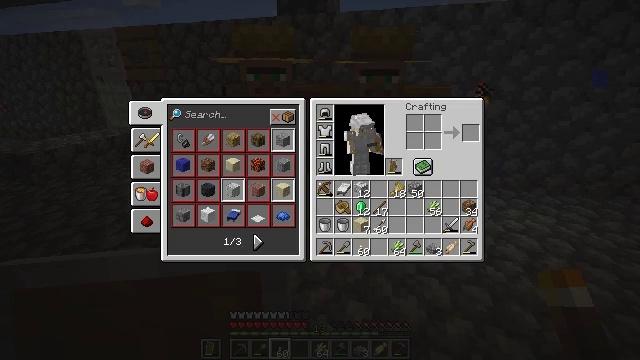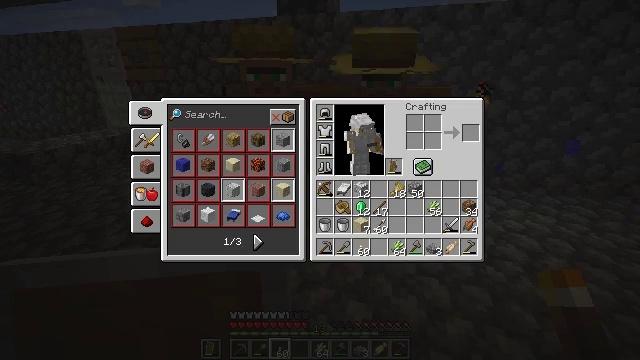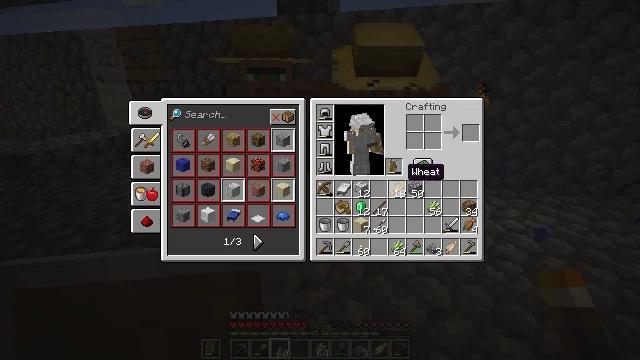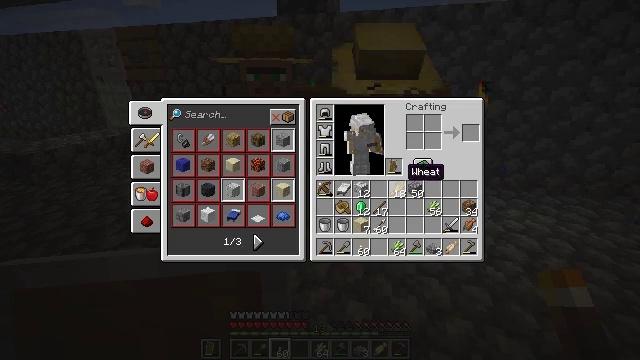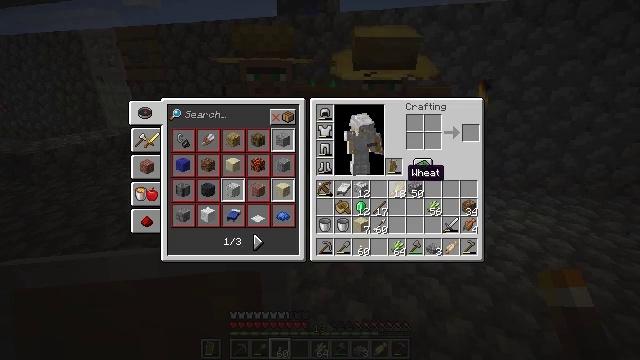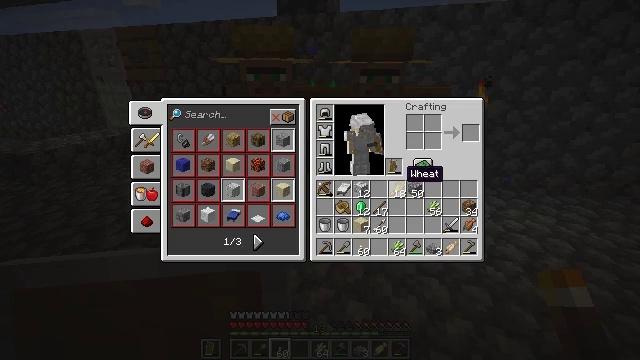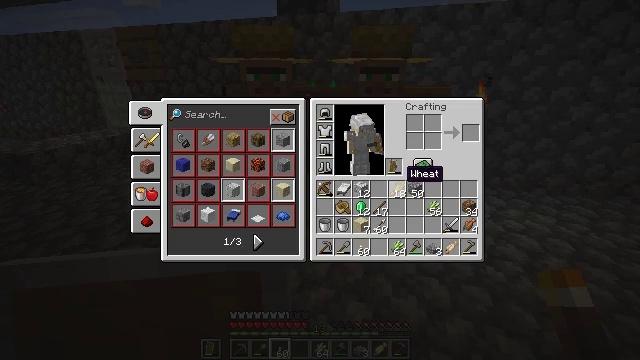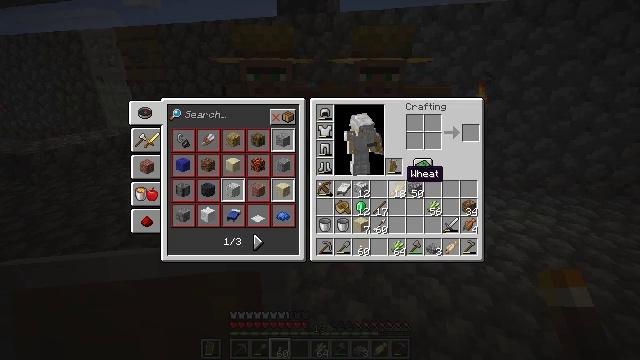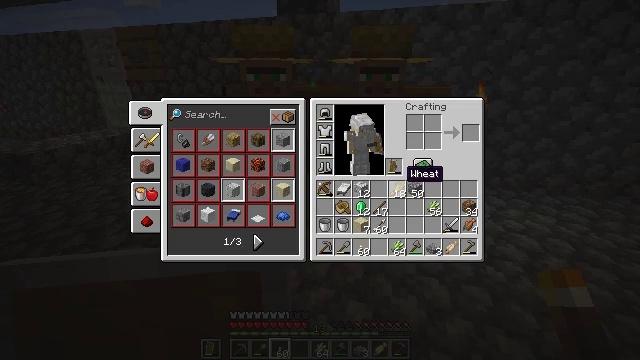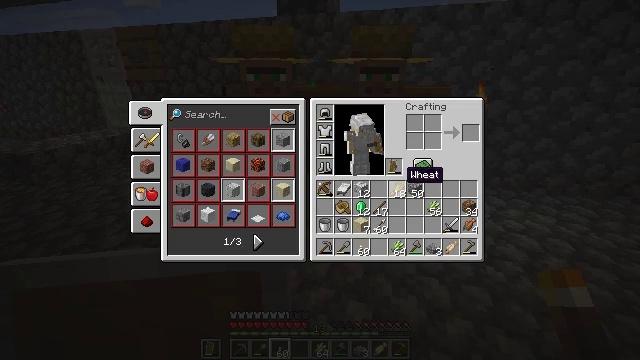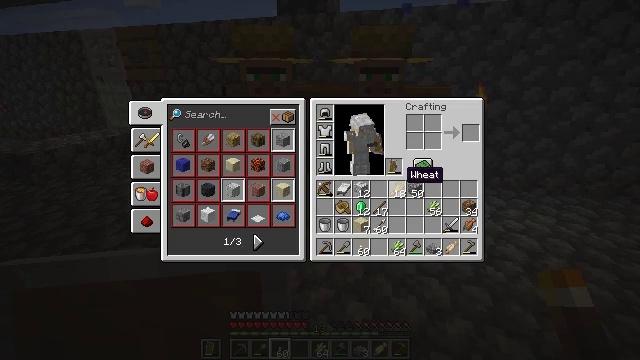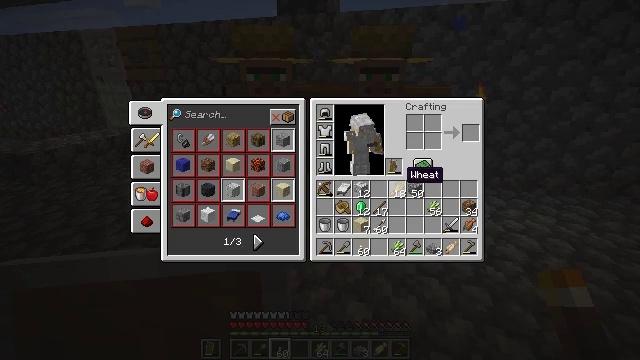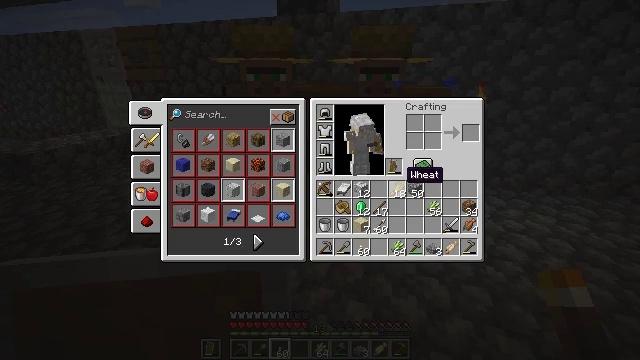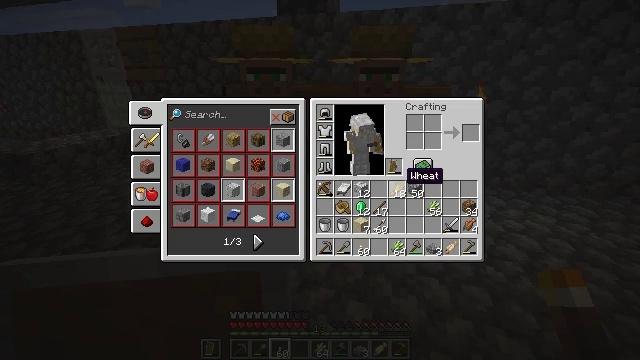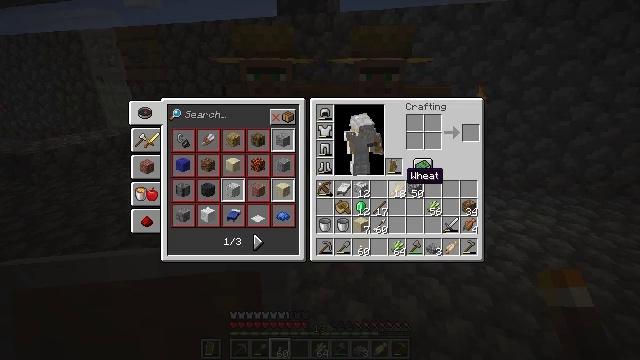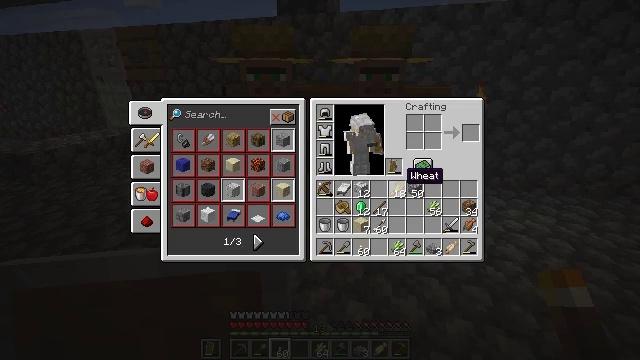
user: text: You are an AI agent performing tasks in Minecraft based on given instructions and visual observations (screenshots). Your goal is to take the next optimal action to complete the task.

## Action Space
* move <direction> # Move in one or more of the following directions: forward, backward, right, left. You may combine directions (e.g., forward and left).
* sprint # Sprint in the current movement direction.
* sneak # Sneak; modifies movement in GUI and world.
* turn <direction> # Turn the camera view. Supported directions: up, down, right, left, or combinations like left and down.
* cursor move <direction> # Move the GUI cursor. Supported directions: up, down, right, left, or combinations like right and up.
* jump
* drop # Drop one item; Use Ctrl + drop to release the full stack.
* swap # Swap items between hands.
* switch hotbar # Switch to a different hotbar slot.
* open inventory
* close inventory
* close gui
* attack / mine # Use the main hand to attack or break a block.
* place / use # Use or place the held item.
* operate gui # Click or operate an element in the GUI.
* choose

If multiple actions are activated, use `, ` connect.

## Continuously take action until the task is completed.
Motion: motion action
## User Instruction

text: Drop a cooked salmon.
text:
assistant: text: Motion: no_op
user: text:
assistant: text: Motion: no_op
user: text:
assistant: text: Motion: no_op
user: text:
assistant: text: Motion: no_op
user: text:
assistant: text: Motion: no_op
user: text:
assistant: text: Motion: no_op
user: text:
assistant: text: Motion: no_op
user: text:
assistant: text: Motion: no_op
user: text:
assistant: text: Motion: no_op
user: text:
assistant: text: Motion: no_op
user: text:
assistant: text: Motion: no_op
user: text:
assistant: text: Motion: no_op
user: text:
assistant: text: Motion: no_op
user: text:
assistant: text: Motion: no_op
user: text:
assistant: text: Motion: no_op
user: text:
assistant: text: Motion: no_op
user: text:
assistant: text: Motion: no_op
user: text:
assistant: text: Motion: no_op
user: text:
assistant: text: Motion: no_op
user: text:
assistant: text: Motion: no_op
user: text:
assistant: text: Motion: no_op
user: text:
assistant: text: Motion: no_op
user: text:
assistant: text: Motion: no_op
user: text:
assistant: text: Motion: no_op
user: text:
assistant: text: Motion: no_op
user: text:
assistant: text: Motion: no_op
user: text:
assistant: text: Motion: no_op
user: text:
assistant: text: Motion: no_op
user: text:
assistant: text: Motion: no_op
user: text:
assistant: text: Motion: close inventory